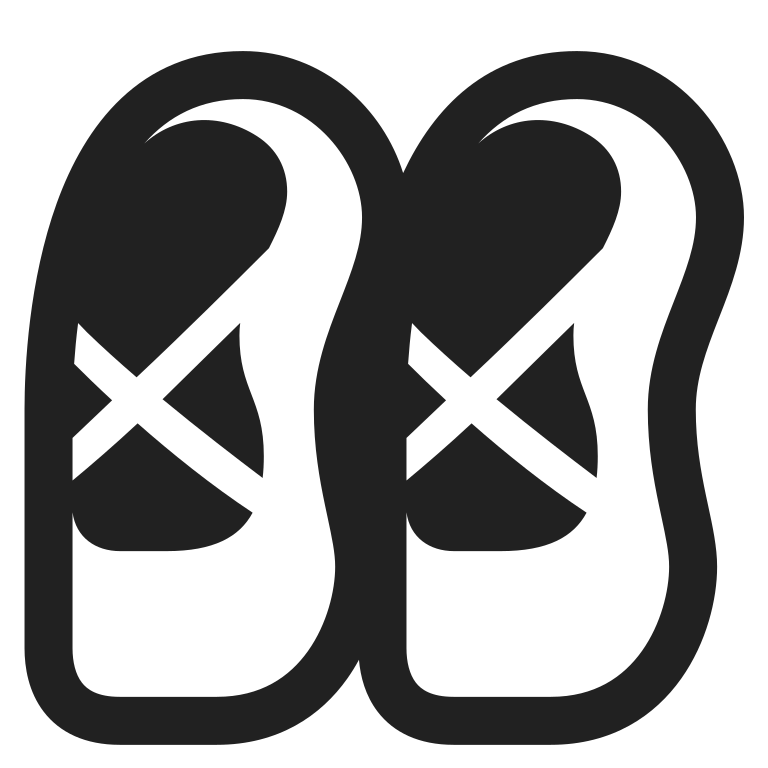
ballet shoes high contrast